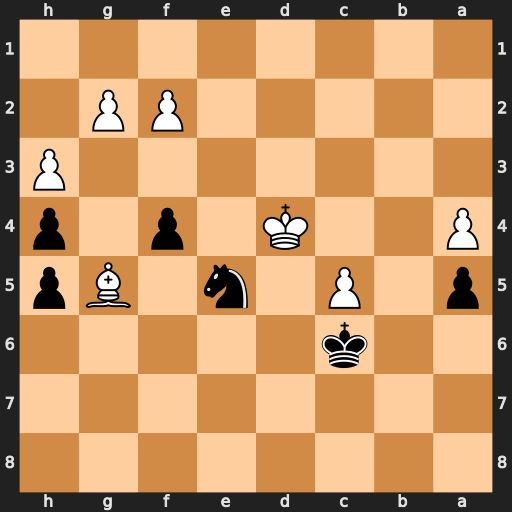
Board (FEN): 8/8/2k5/p1P1n1Bp/P2K1p1p/7P/5PP1/8
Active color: b
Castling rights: -
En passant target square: -
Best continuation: f3 Be3 fxg2